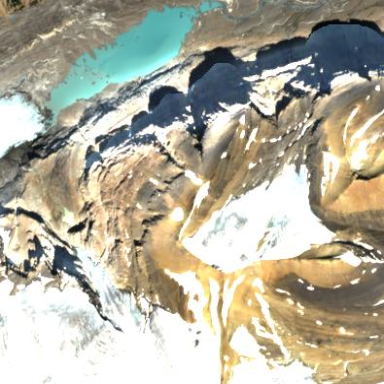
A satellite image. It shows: Stunning view of glacier.